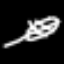
Label: leaf